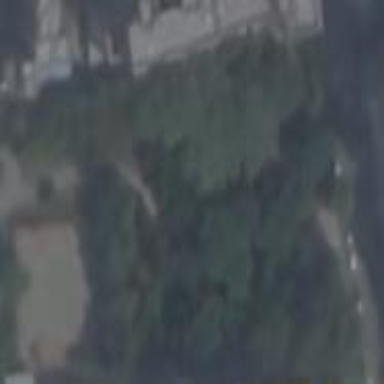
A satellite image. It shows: Park.